Interaction volume radius: 5 \u00c5
Interaction volume height: 10 \u00c5
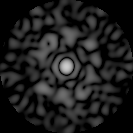
Disorder parameter: 0.8395